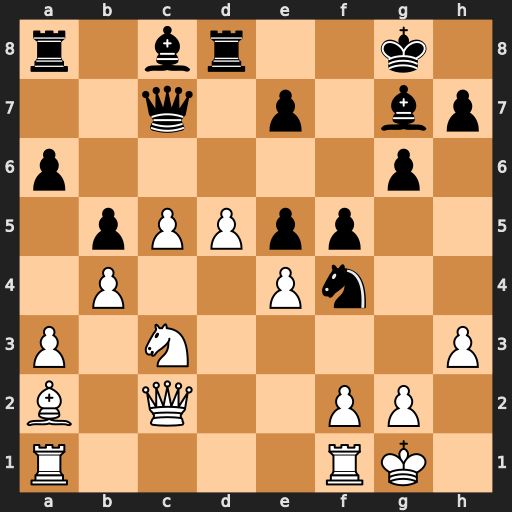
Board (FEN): r1br2k1/2q1p1bp/p5p1/1pPPpp2/1P2Pn2/P1N4P/B1Q2PP1/R4RK1
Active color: w
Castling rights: -
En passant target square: -
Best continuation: d6+ Kh8 dxc7